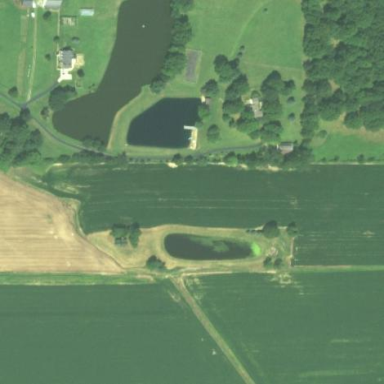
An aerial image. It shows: Farmyard area.